Question: I have saved a array inn my database using 'var_export($myarray, true)'.
But when I'm trying to get the array from the database later I can't figure out how to do it. Here is what I've tried now
'''
$henl = $yam->fetchObject(User::class);
$bfore = $henl->bfore;
echo $bfore["obj2"];
'''
This does not work, but when I echo '$henl->bfore' I get this:
'''
array (
'obj1' => <PHONE>,
'obj2' => 0,
'obj3' => 100,
'obj4' => 9032,
'obj4' => 0,
)
'''
So my question is how do I get '$bfore["obj2"]' to print out the value of obj2 in the array?
Here is how it looks in the database:

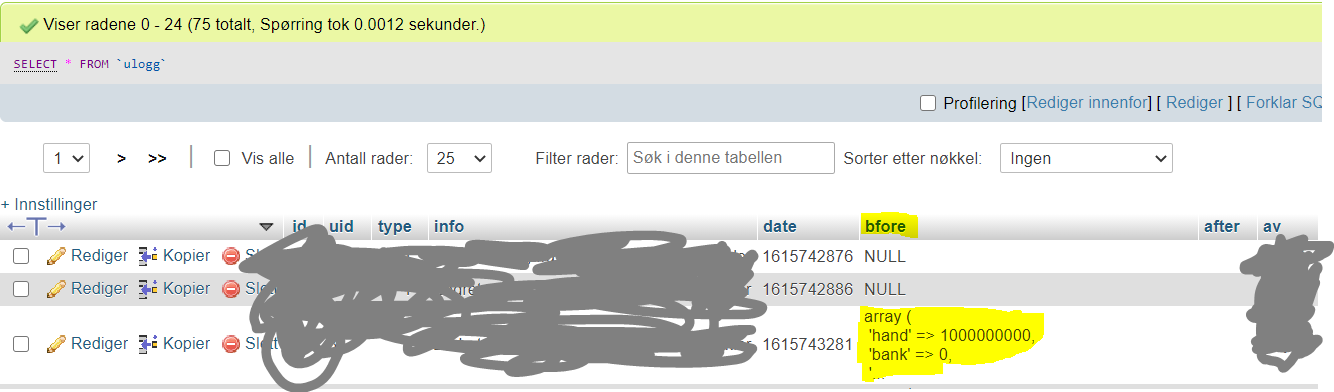
Answer: ## Using var_export
This method is included because this is the answer to the question as asked; however, either of the other two methods is what you are actually looking for!
Let's assume you have an array...
'''
$array = [
'obj1' => <PHONE>,
'obj2' => 0,
'obj3' => 100,
'obj4' => 9032,
'obj4' => 0,
];
'''
You can turn it into a string like so (presumably this is what you do)...
'''
$arrayString = var_export($array, true);
var_dump($arrayString);
/* Output:
string(80) "array (
'obj1' => <PHONE>,
'obj2' => 0,
'obj3' => 100,
'obj4' => 0,
)"
*/
'''
As you can see the '$arrayString' contains a string and not an array. You need to 'eval' the string to return it to a usable array...
'''
eval('$returnedArray = ' . $arrayString . ';');
var_dump($returnedArray);
/* Output:
array(4) {
["obj1"]=>
int(<PHONE>)
["obj2"]=>
int(0)
["obj3"]=>
int(100)
["obj4"]=>
int(0)
}
*/
echo $returnedArray["obj2"];
// Output: 0
'''
## Using json_*
Of course there are many potential pitfalls using 'eval' in your code (especially if you don't have full control/supervision over the that will be passed to it!
So a better option may be to encode the data in a JSON string. PHP has built in functions to do just this: 'json_encode' and 'json_decode'
Convert array to JSON string:
'''
$jsonString = json_encode($array);
var_dump($jsonString);
/* Output:
string(48) "{"obj1":<PHONE>,"obj2":0,"obj3":100,"obj4":0}"
*/
'''
Convert back to array:
'''
$returnedArray = json_decode($jsonString, true); // The second parameter forces return of an array over an object
var_dump($returnedArray);
/* Output:
array(4) {
["obj1"]=>
int(<PHONE>)
["obj2"]=>
int(0)
["obj3"]=>
int(100)
["obj4"]=>
int(0)
}
*/
'''
## Using serialize
Naturally it doesn't stop there. PHP has specific functions to data so that it can be stored in a textual format and returned to PHP usable data as well...
Serialize the string:
'''
$serialString = serialize($array);
var_dump($serialString);
/* Output:
string(77) "a:4:{s:4:"obj1";i:<PHONE>;s:4:"obj2";i:0;s:4:"obj3";i:100;s:4:"obj4";i:0;}"
*/
'''
Return the serialized string to a variable:
'''
$returnedArray = unserialize($serialString);
var_dump($returnedArray);
/* Output:
array(4) {
["obj1"]=>
int(<PHONE>)
["obj2"]=>
int(0)
["obj3"]=>
int(100)
["obj4"]=>
int(0)
}
*/
'''